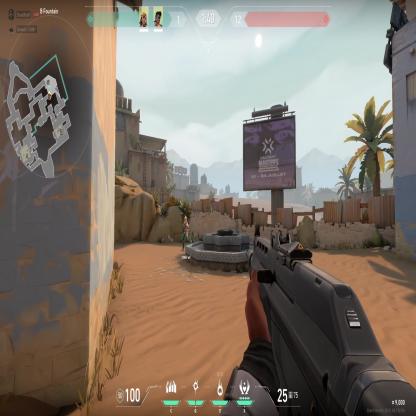
Label: teammate